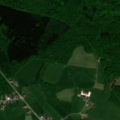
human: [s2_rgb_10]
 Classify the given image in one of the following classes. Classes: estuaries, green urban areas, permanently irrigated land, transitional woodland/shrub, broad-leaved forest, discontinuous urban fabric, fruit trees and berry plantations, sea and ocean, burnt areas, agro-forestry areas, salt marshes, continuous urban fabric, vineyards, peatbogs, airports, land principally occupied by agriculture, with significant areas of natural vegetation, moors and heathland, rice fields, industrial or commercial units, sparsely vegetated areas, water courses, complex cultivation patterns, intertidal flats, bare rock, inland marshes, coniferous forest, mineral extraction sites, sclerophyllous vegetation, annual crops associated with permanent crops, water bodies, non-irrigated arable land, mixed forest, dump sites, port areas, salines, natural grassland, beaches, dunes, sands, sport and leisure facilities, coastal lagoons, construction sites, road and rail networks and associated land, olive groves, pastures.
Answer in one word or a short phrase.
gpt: discontinuous urban fabric, pastures, complex cultivation patterns, broad-leaved forest, coniferous forest, mixed forest